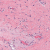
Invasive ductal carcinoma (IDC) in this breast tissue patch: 0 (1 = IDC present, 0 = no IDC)